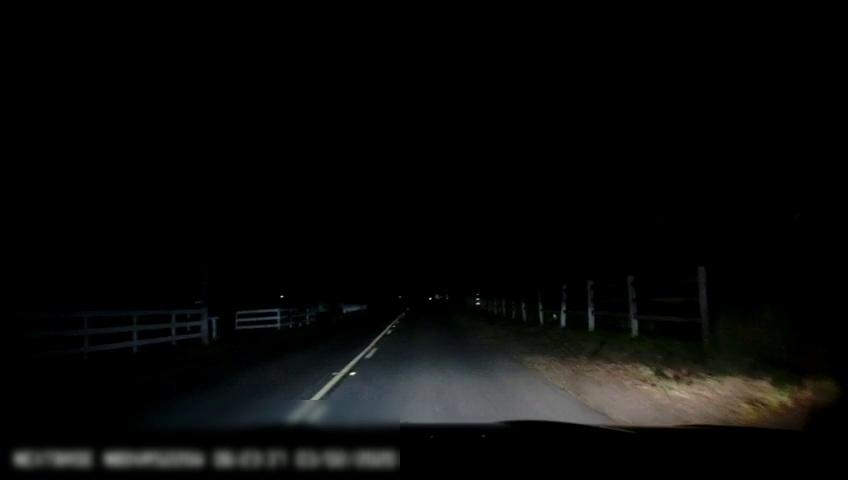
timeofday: Night
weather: Other
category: Drivable Space
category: Lanes | Current Lane
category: Lanes | Alternate Lane